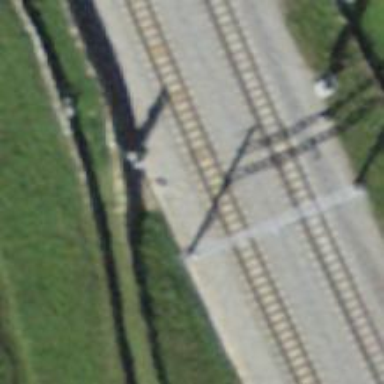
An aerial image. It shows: Railway signal.